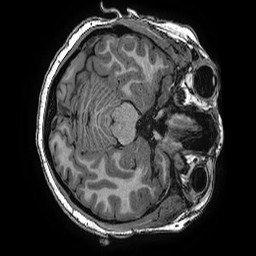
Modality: T1w
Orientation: axial
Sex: female
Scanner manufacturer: ge
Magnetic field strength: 3 T
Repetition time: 0.0077 s
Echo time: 0.003436 s